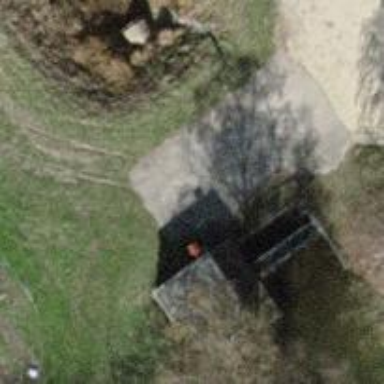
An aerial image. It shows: Pole supporting pipeline marker with roof cover.